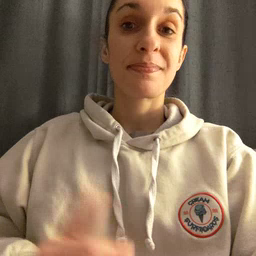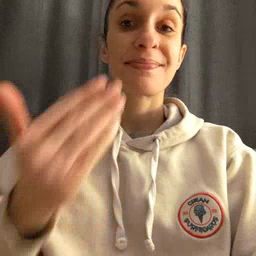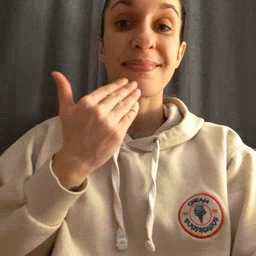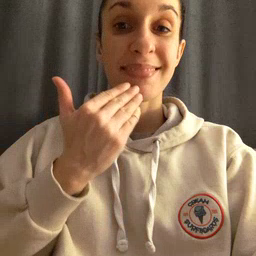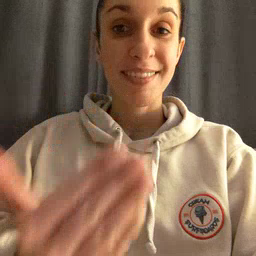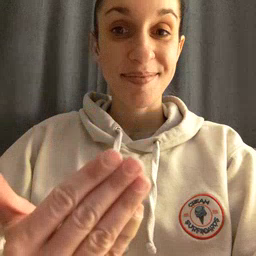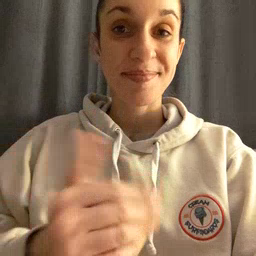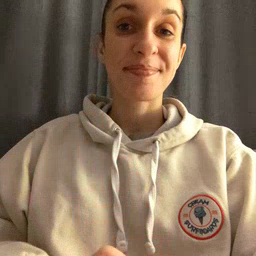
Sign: thankyou